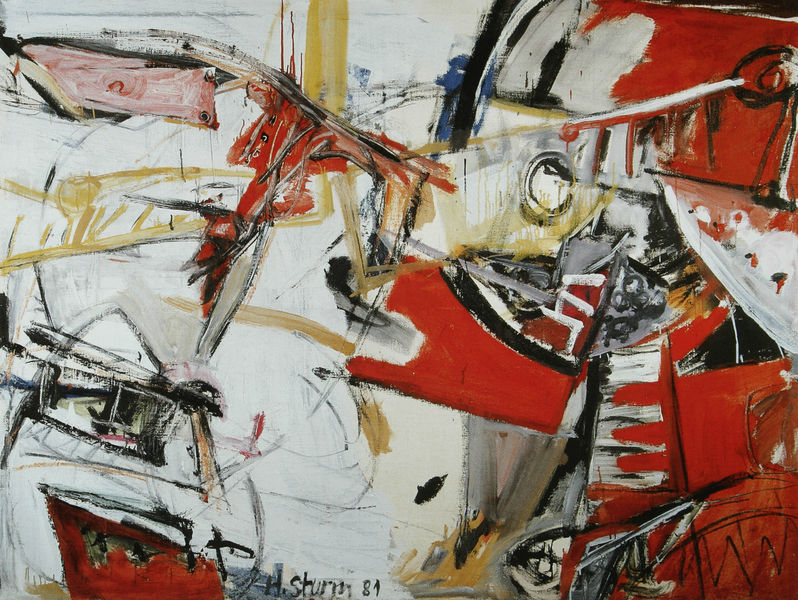
Künstler: Helmut Sturm
Standort: München
Institution: (Privatbesitz)
Schlagwörter: blau, weiß, gelb, ocker, bewegung, schwarz, ölbild, rot, beige, signatur, pastos, kreis, räder, chaos, moderne, abstrakt, modern, linien, rad, sturm, wild, striche, maschine, durcheinander, dynamisch, expressiv, ohne titel, h sturm 81